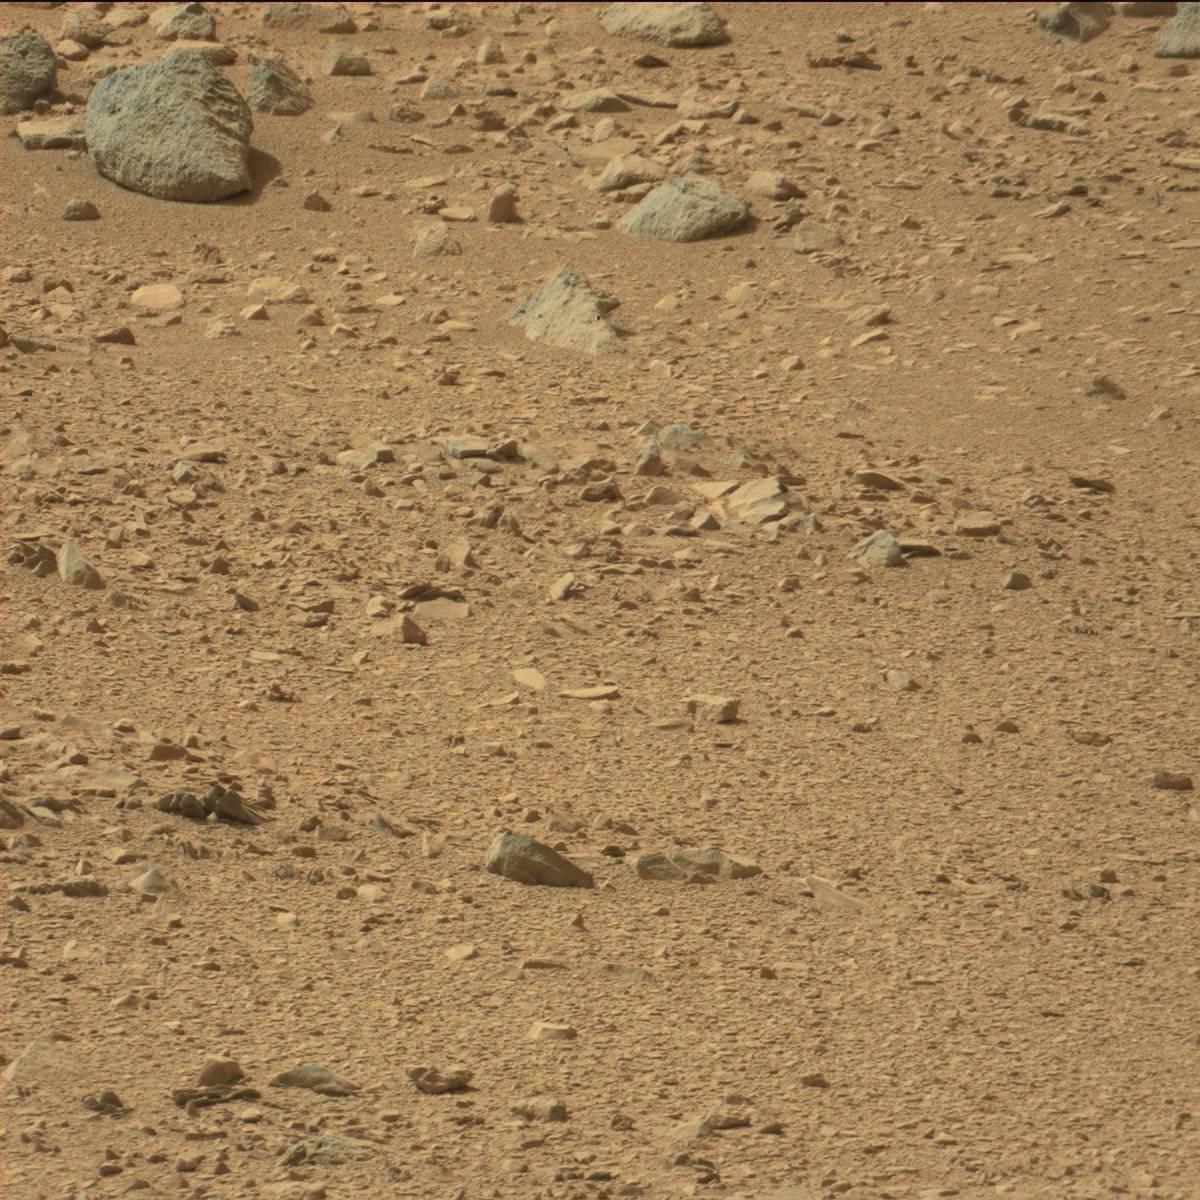
Terrain classes present: Bedrock, Rock, Sand / Soil